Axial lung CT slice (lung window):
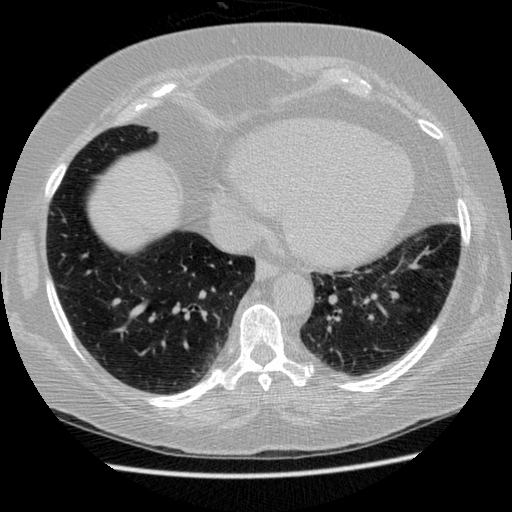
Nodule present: no